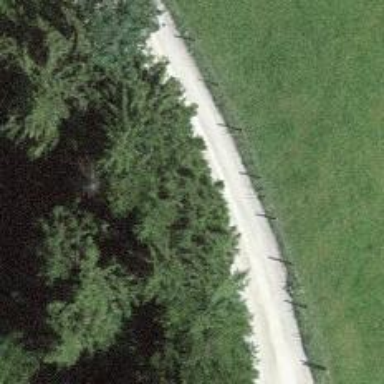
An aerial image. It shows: Well-maintained track road with grade 1 tracktype.